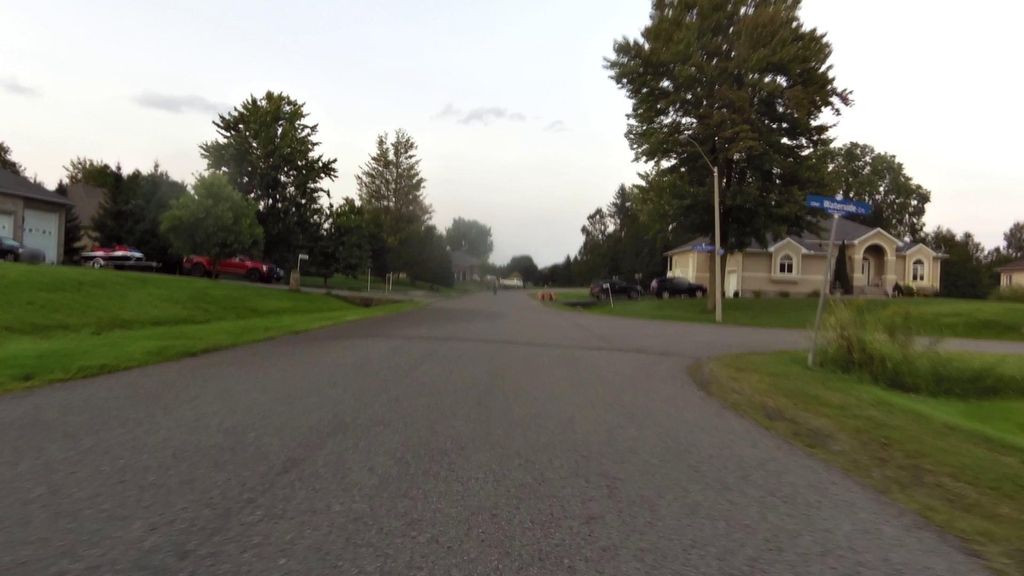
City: ottawa-gatineau